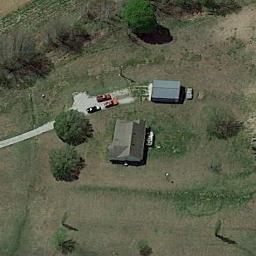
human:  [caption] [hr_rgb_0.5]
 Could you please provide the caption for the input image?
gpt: There are several houses on the grass, And behind them are lush woods .

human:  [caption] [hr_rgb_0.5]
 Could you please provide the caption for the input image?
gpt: The sparse residential is on the grass next to some trees and a road .

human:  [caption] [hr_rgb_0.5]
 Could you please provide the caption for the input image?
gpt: There are several houses of various sizes and a few green trees in the sparsely populated residential area, Surrounded by open spaces and a road .

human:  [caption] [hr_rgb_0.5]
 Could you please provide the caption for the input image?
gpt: Several cars are on the road near the sparse residential .

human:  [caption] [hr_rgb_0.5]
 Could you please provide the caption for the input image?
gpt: A sparse residential area with two buildings on the green meadow .